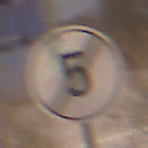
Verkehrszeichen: EndeGeschwindigkeit5
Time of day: Night
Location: Outdoor (Urban)
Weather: Overcast
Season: Winter
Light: Artificial